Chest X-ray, AP view. Patient: 63 years old, sex F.
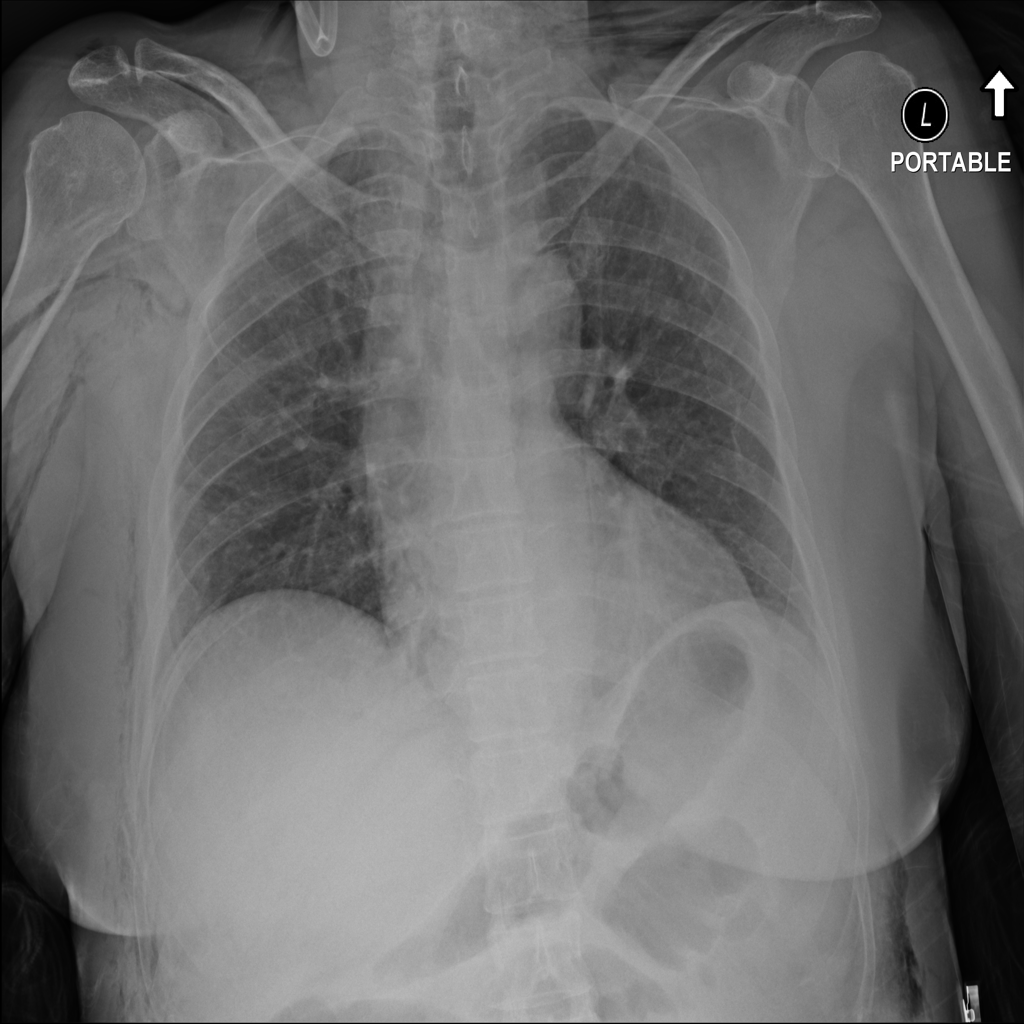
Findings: Effusion, Emphysema, Pneumothorax